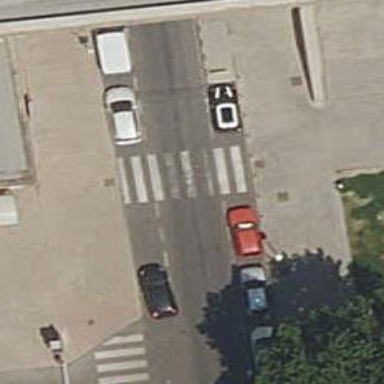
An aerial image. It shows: Marked road crossing.